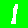
Digit: 1